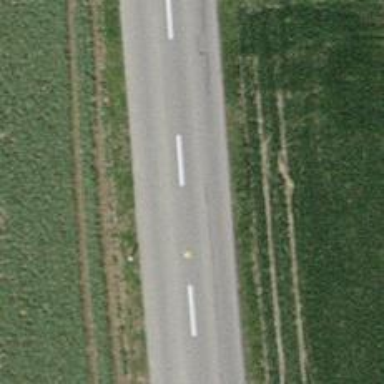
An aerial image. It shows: Asphalt road classified as tertiary.